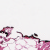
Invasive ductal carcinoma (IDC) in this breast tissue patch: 0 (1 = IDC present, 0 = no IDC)